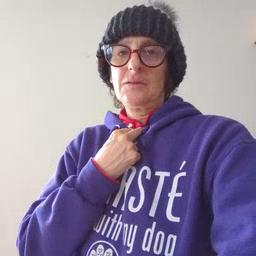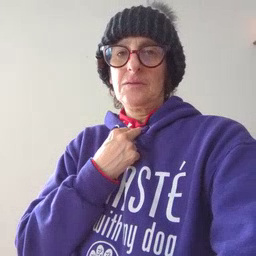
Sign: stuck